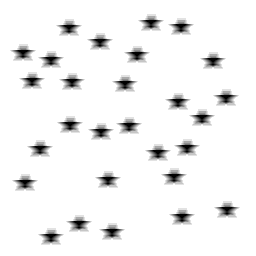
Squares: 0
Triangles: 0
Stars: 28
Total shapes: 28